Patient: sex M, age 47
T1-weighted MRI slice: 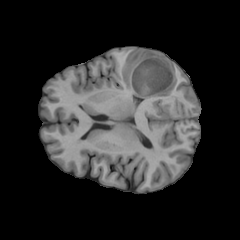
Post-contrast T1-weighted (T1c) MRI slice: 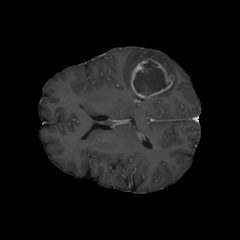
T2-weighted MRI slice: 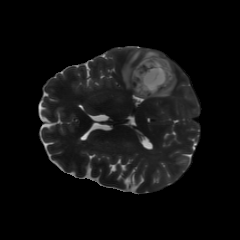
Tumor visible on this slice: yes
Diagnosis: Glioblastoma, IDH-wildtype
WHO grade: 4